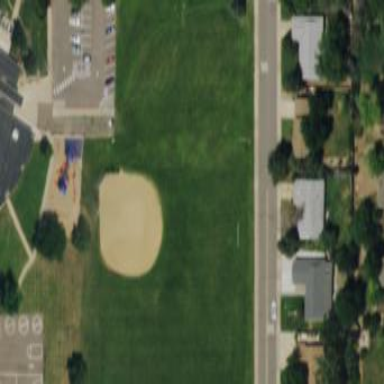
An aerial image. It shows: Baseball pitch for leisure land activities.